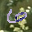
Label: 6